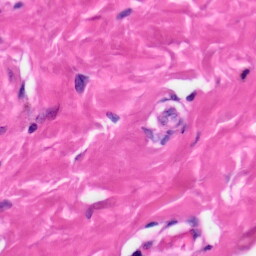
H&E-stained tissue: Skin